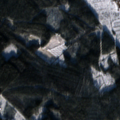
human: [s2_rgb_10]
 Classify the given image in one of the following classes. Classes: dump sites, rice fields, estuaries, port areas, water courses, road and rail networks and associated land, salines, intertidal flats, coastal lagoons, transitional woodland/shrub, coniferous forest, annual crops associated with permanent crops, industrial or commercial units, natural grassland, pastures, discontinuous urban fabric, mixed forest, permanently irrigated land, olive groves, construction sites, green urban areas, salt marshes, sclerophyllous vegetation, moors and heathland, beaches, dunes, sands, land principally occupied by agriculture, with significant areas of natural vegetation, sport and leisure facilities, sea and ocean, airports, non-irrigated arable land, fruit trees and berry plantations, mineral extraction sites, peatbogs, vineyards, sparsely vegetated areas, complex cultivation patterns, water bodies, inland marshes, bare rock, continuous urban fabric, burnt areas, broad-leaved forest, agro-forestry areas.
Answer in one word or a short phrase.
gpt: coniferous forest, mixed forest, peatbogs